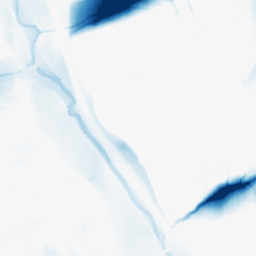
Category: morphological
Decomposition family: morphological_square
Decomposition parameters: operation: closing
size: 50
Upsampling method: sinc_hamming
Upsampling parameters: scale: 4
kernel_size: 16
Upsampling scale: 4